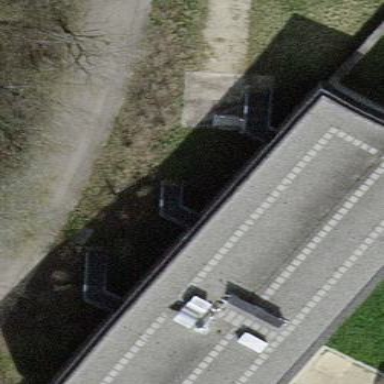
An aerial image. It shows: Public building with flat roof.